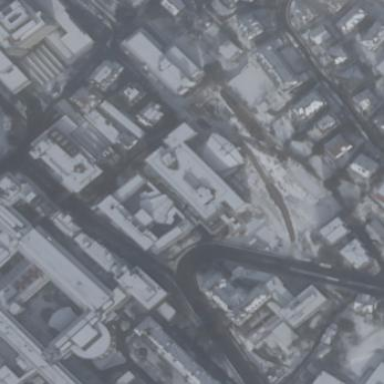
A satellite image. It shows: University building.